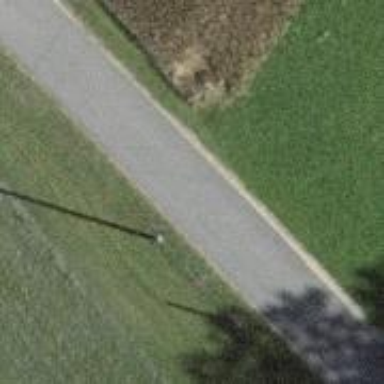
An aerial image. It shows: Termination pole with tower type.